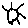
Label: sun